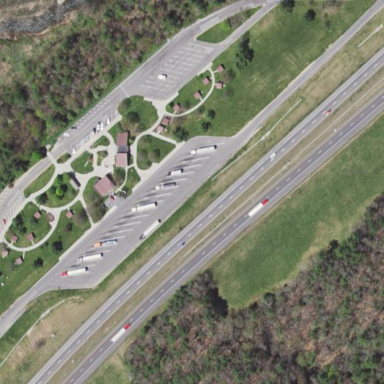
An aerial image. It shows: Rest area on the road.